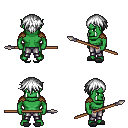
a pixel art fantasy rpg character, male body template, orc, green skin, leather shoulder armor, metal pants, white short bangs hairstyle, gray slippers, spear, four views (front, back, left, right), 2x2 character sprite sheet, small pixel art, hard edges, no anti-aliasing